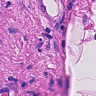
Metastatic tissue present: no